Field crop: maize
Growth stage: 2
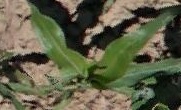
Species: maize